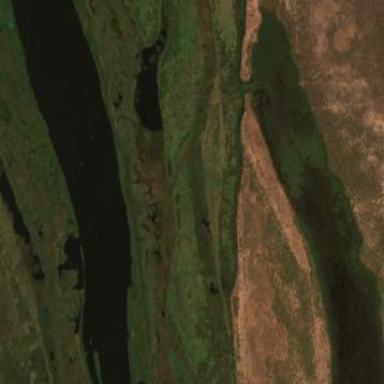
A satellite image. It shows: Bog wetland area.